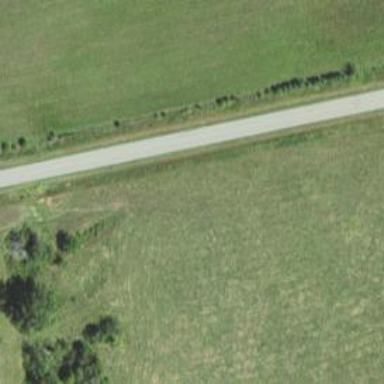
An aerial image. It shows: Tertiary road.